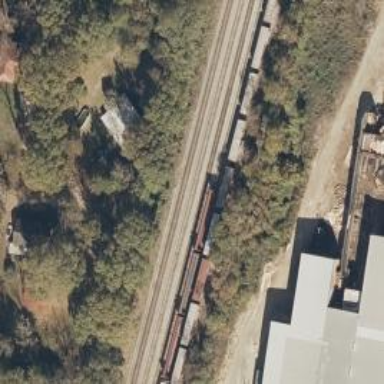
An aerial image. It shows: Railway siding for service.